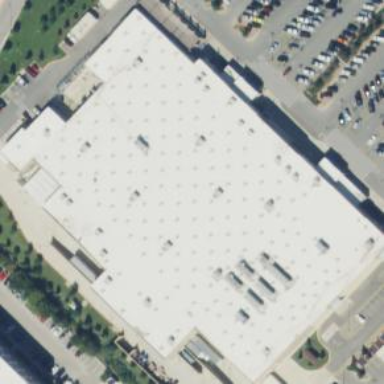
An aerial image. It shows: Supermarket building.